Field crop: maize
Growth stage: 2
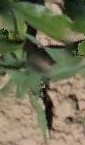
Species: maize